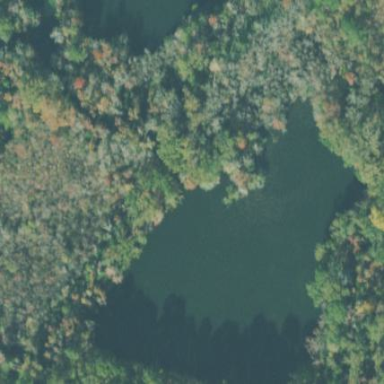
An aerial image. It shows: Tranquil pond.